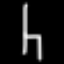
Label: chair